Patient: sex M, age 54
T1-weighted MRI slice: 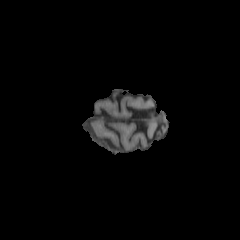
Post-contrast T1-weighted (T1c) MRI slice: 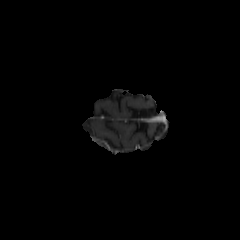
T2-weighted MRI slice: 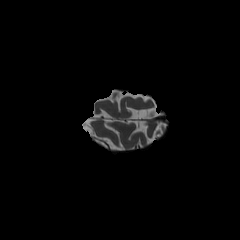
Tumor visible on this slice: no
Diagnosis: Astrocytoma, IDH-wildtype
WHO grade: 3